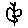
Label: flower